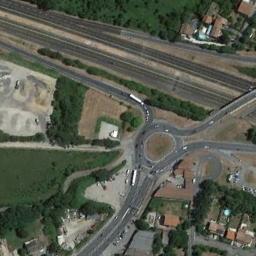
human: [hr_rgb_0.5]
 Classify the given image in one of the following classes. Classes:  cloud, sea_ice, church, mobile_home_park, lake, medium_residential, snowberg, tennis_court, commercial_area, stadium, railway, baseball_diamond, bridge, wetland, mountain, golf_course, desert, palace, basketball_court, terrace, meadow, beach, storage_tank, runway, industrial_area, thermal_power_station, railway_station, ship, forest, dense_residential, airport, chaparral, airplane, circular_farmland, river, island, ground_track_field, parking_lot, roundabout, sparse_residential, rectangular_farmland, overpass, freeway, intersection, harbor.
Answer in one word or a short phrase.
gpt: roundabout